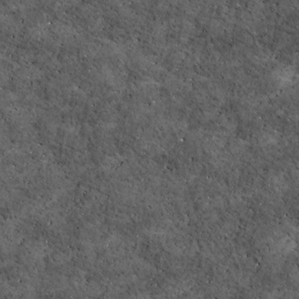
Label: non_frost